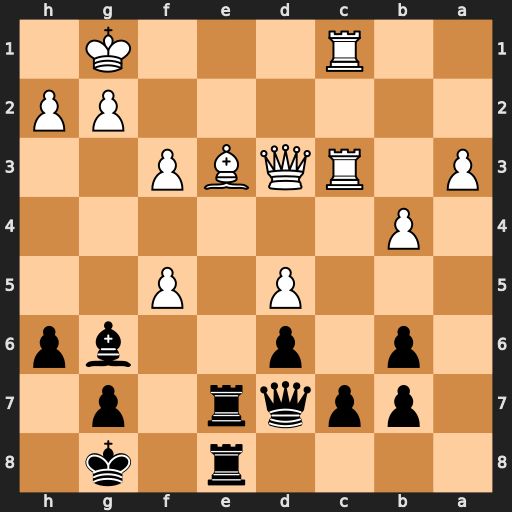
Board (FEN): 4r1k1/1ppqr1p1/1p1p2bp/3P1P2/1P6/P1RQBP2/6PP/2R3K1
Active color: b
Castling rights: -
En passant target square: -
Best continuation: Rxe3 Qxe3 Rxe3